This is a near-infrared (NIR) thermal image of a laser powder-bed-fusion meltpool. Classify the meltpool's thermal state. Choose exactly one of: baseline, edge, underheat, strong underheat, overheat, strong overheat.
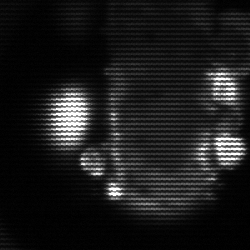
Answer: strong underheat